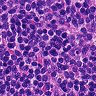
Metastatic tissue present: no